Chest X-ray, AP view. Patient: 60 years old, sex F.
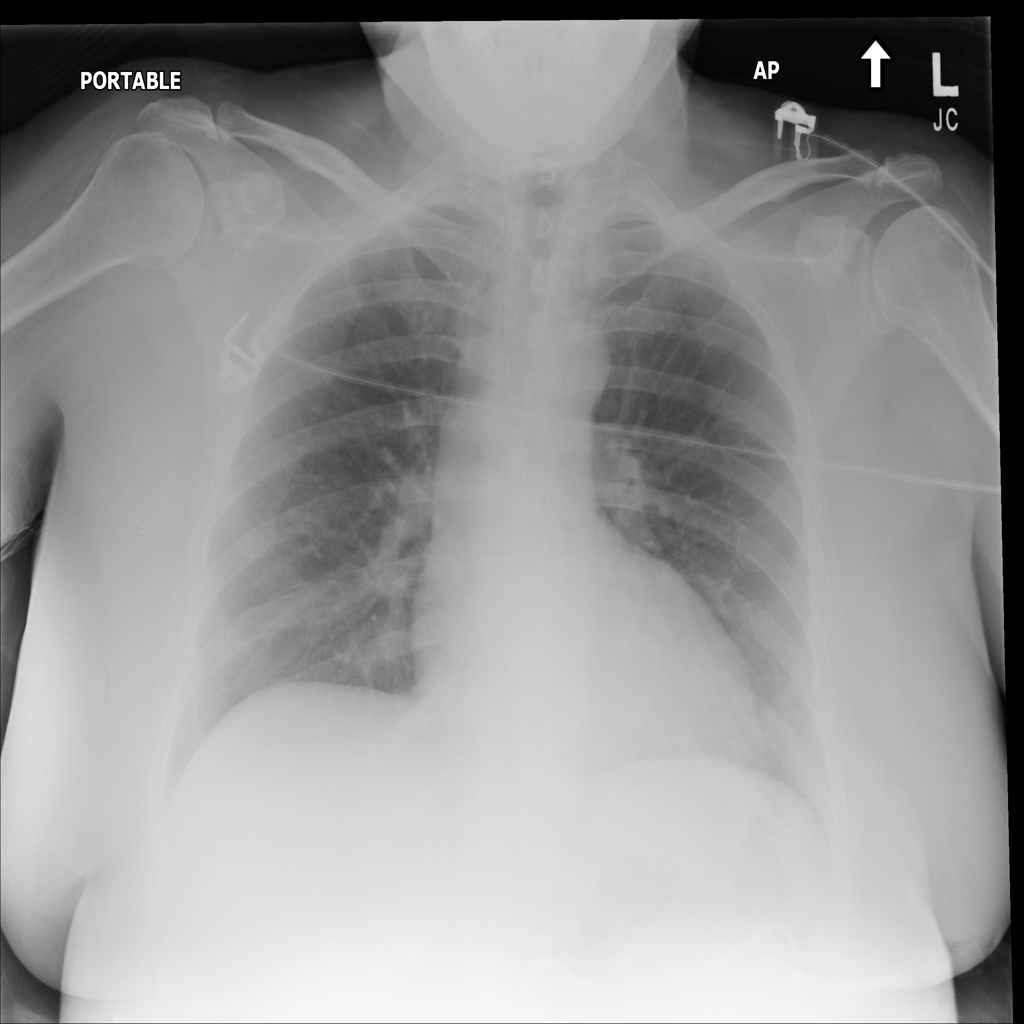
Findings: No Finding